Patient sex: M
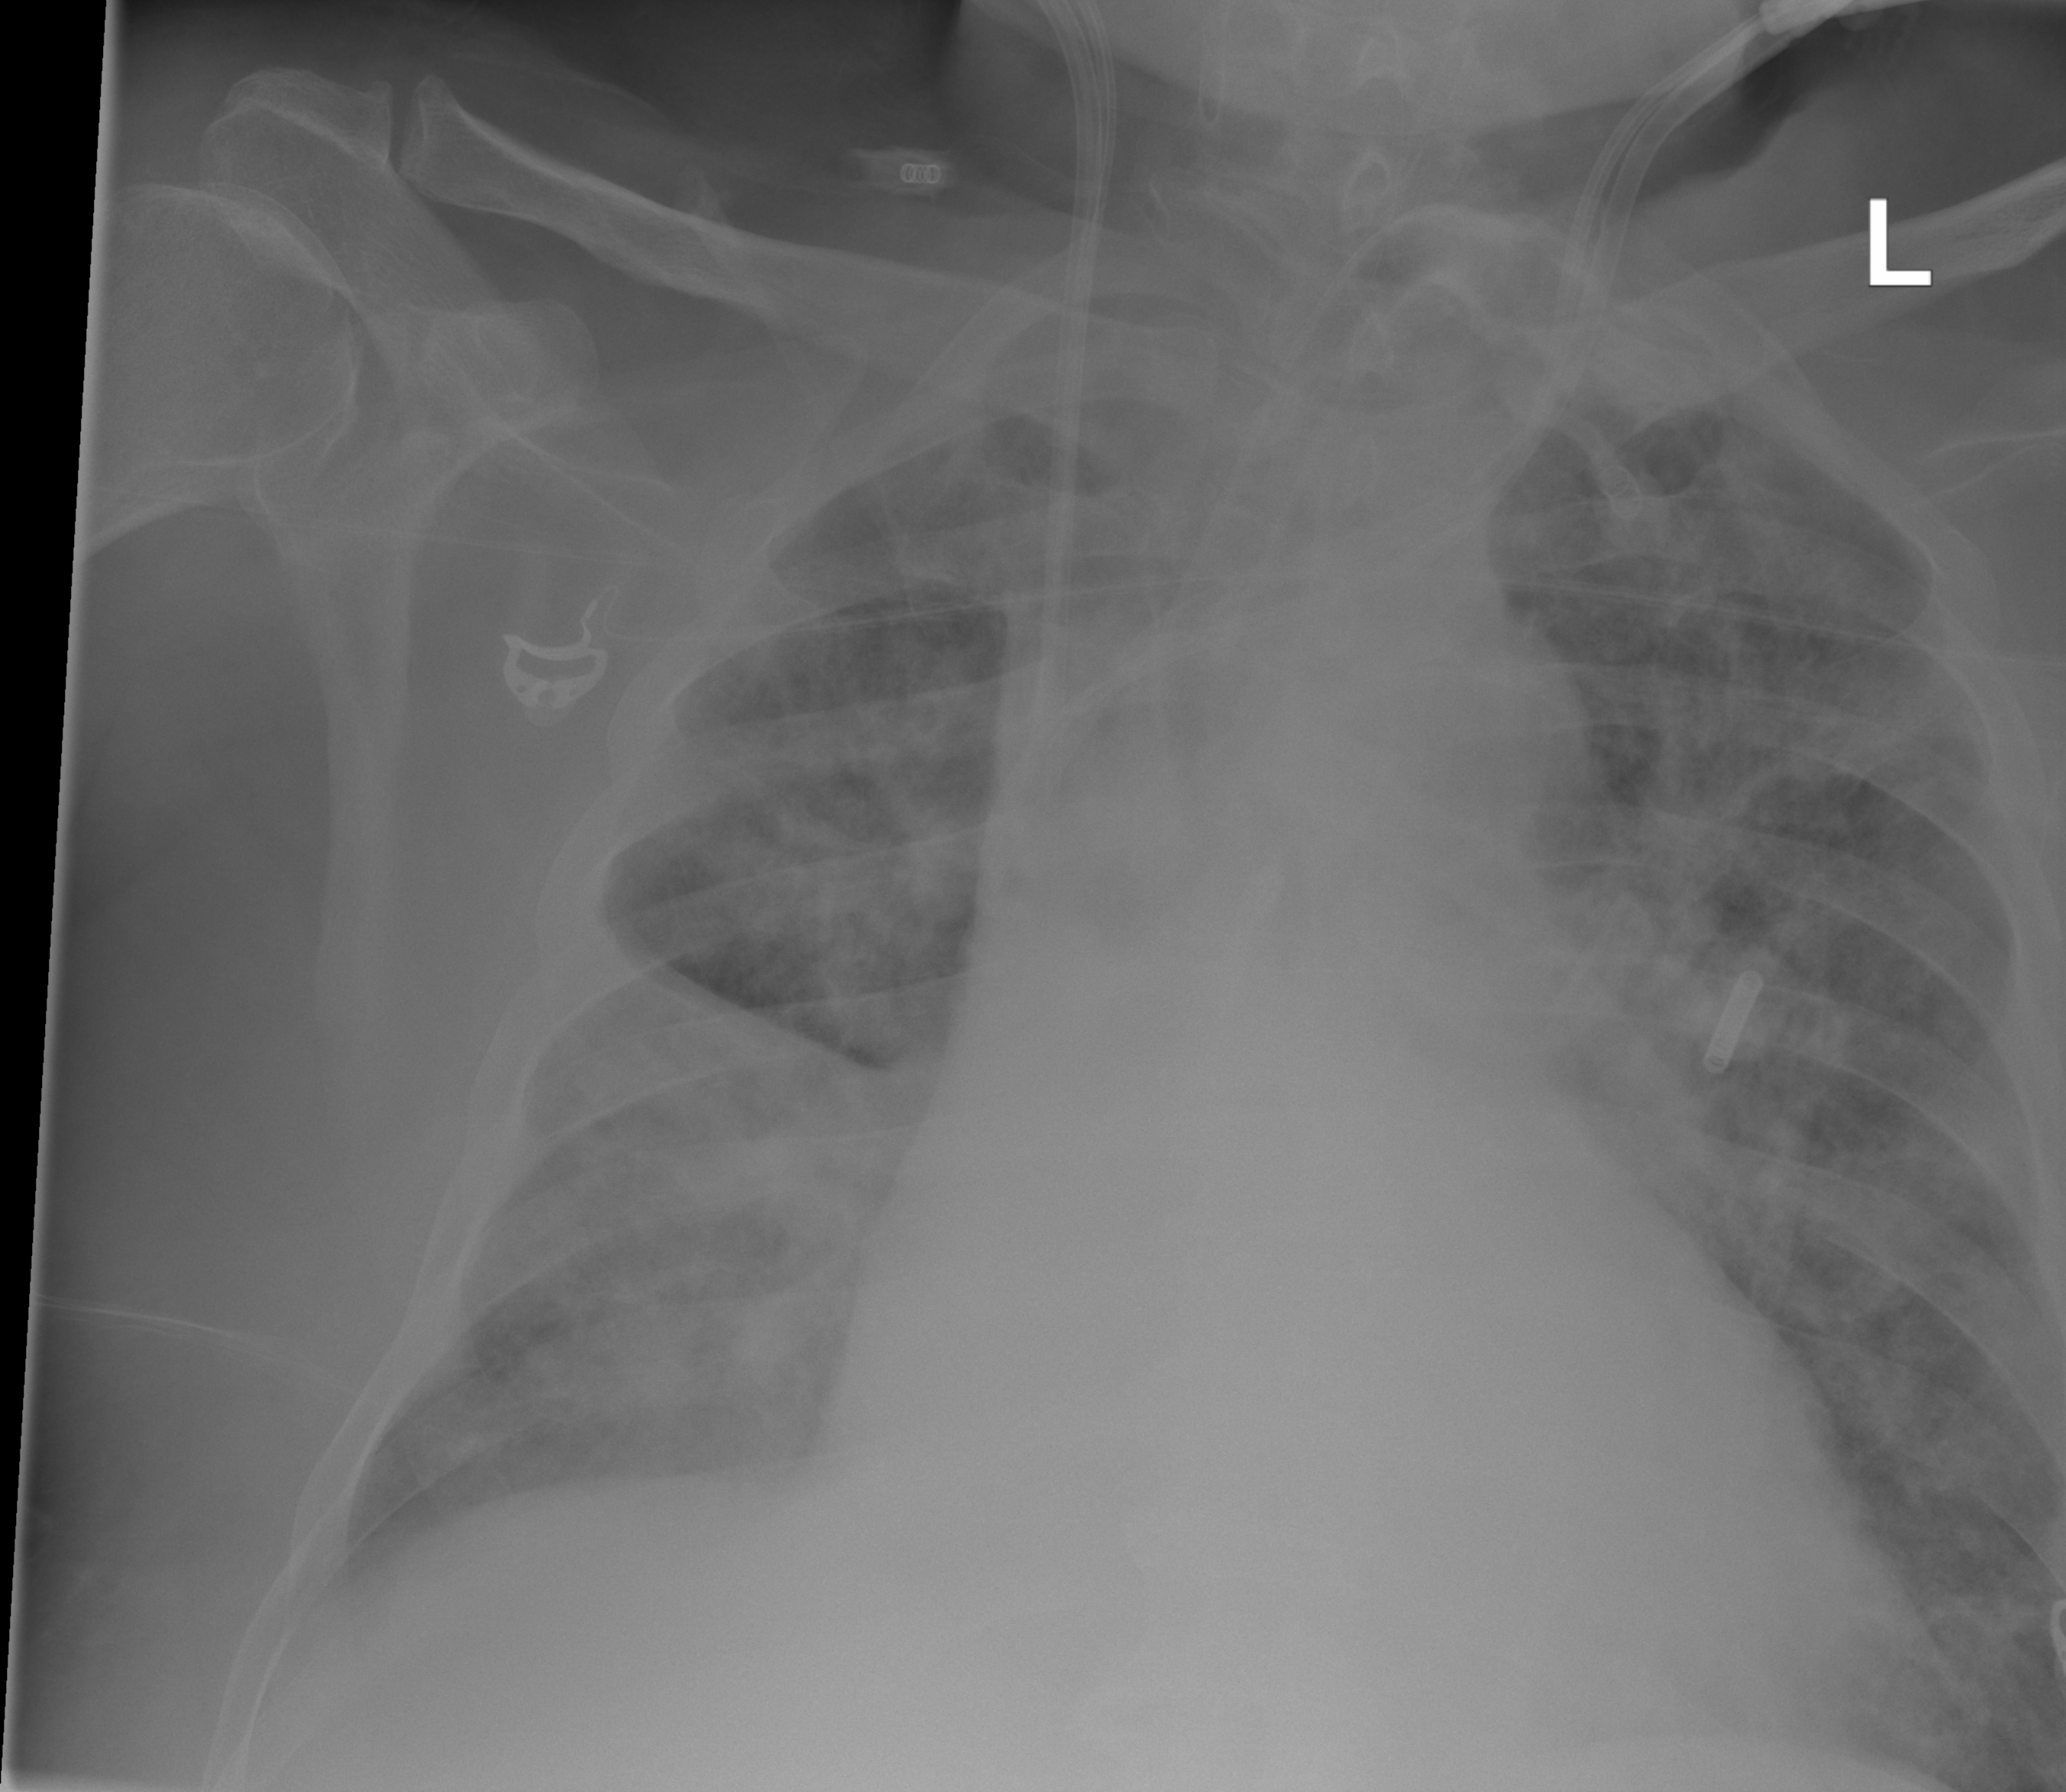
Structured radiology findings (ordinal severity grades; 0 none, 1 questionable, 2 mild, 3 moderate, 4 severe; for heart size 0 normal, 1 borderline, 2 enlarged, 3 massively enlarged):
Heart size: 2
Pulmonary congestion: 0
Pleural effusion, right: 2
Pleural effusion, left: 0
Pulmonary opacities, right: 3
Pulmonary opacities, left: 2
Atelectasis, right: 2
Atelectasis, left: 0